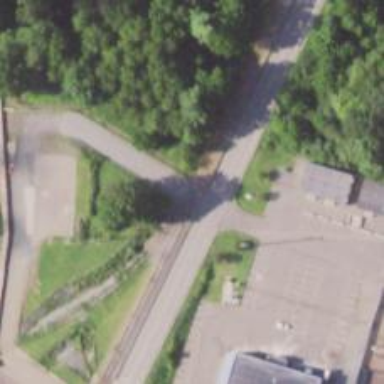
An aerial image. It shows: Level crossing along the railway.